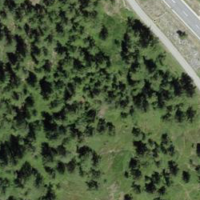
EUNIS habitat code: 31
Species observed at this site:
Aporia crataegi
Erebia alberganus